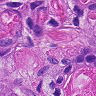
Metastatic tissue present: yes